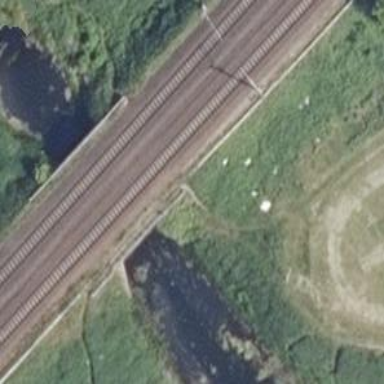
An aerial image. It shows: Bridge with electrified railway tracks featuring contact line.